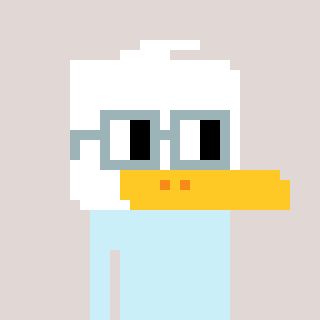
a pixel art character with square dark gray glasses, a duck-shaped head and a purple-colored body on a warm background